Interaction volume radius: 5 \u00c5
Interaction volume height: 20 \u00c5
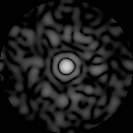
Disorder parameter: 0.7881